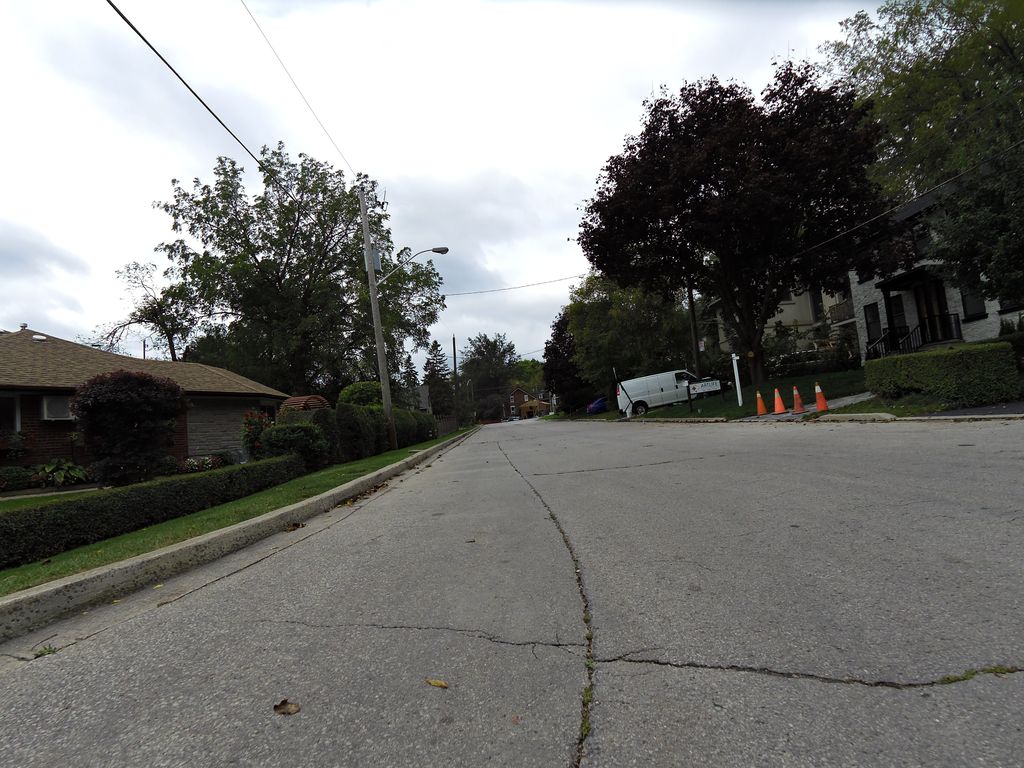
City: toronto